Field crop: tomato
Growth stage: 1
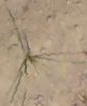
Species: cyperus